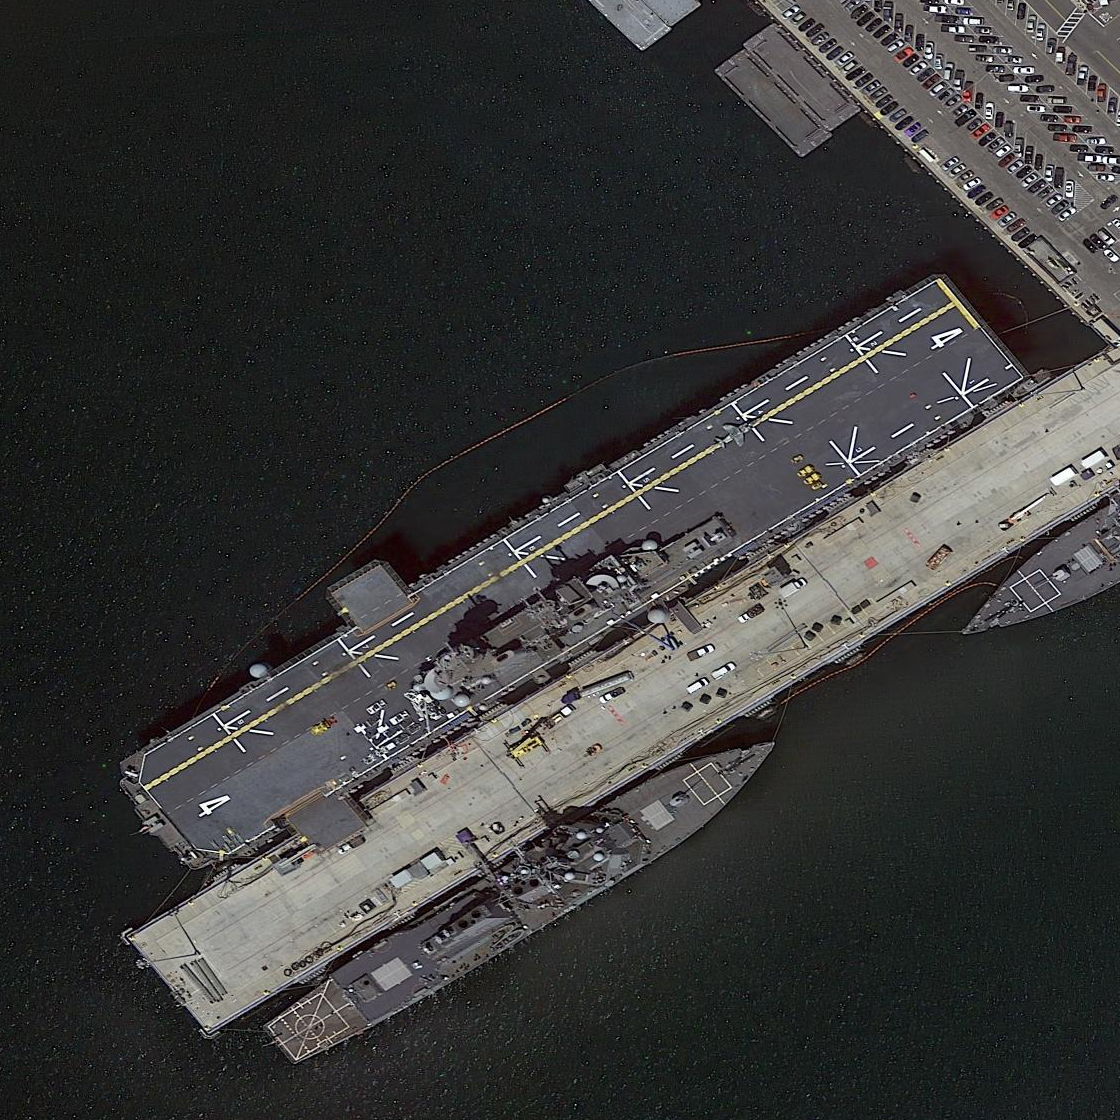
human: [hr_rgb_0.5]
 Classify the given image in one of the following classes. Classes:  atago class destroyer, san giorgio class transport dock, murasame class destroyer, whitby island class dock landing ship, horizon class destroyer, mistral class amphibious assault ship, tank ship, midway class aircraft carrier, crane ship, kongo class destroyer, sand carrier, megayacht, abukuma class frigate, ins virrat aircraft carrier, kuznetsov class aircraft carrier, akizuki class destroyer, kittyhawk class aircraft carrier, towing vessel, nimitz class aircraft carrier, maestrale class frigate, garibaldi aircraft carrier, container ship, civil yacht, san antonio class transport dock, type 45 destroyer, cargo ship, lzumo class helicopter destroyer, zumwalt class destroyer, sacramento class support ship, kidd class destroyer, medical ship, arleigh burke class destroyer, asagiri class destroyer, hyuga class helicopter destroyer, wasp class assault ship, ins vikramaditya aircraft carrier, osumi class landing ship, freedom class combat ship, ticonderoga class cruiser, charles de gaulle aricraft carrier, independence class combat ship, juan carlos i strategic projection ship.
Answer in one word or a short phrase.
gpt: Wasp class assault ship